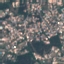
Land use / land cover: Residential